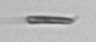
Label: fiber